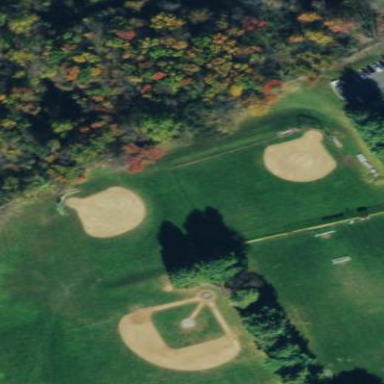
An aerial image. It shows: Softball pitch for leisure and sport activities.